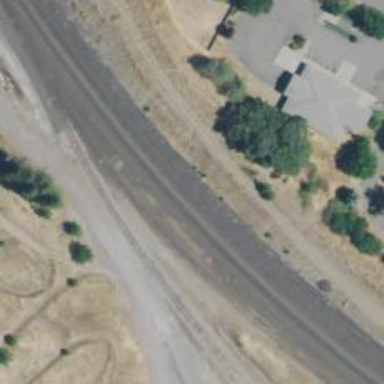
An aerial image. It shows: Railway siding for service.